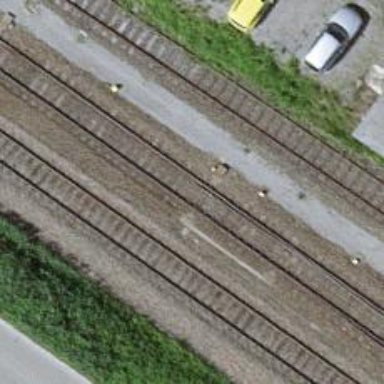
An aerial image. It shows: Single railway track with electrified contact line.